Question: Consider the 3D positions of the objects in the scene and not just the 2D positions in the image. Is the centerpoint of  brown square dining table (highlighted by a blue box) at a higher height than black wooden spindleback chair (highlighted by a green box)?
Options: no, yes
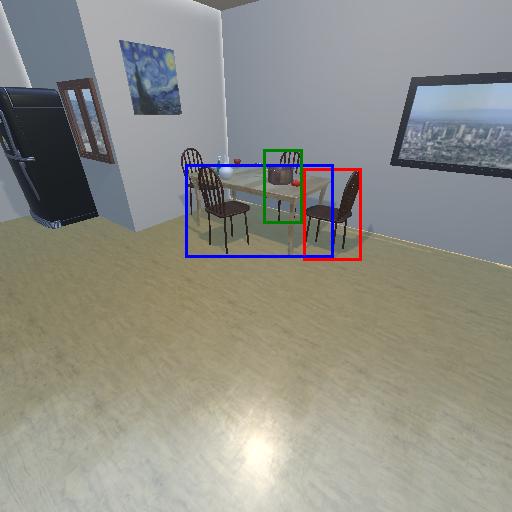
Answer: no